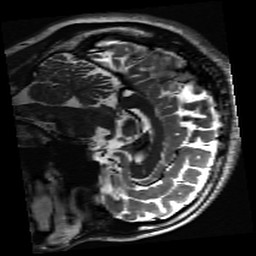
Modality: inplaneT2
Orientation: sagittal